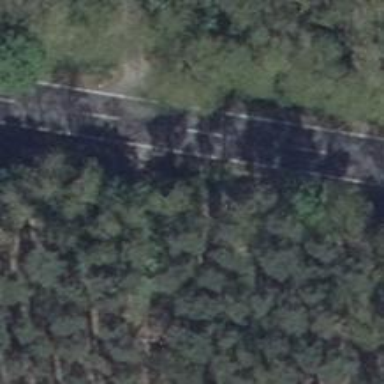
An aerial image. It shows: Secondary road with asphalt surface.